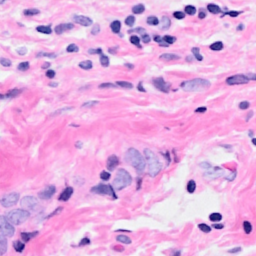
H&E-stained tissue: Breast